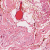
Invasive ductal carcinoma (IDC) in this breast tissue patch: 0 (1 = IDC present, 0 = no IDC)